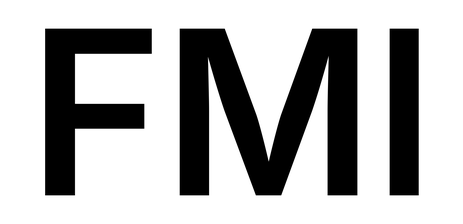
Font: Inter_SemiBold